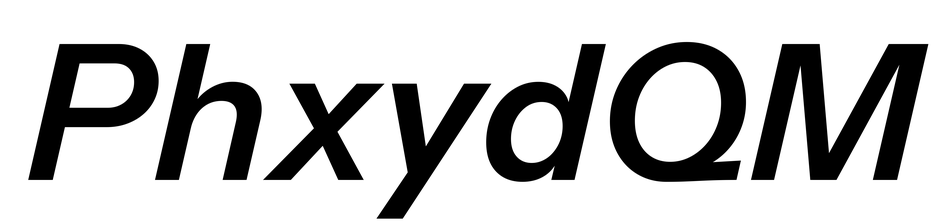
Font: InstrumentSans-Italic_SemiBold_Italic